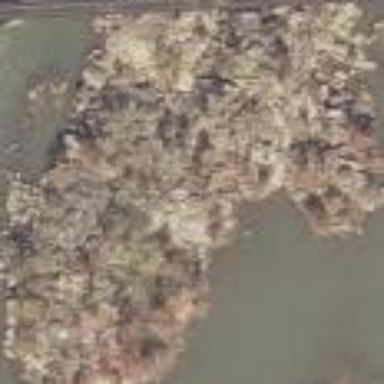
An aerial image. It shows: Landscape of bare rock.